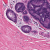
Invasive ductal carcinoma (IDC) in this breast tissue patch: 0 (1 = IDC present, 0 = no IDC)